Question: Is there any function in JQUERY which remove the empty column in the table.
i have attached the sample screen shot for clear understanding.
As the in the MID table contain merge cell as well.
I have tried this snippet, Due to some reason browser just keep on shows loading and browser gets hang.
'''
var $theTable = $("table#myTable"),
lookAt = ["tr:first-child", "tr:last-child",
"td:first-child", "td:last-child"];
for (var i=0; i<lookAt.length; i++) {
while ( $.trim($(lookAt[i], $theTable).text()) == "" ) {
$(lookAt[i], $theTable).remove();
}
}
'''
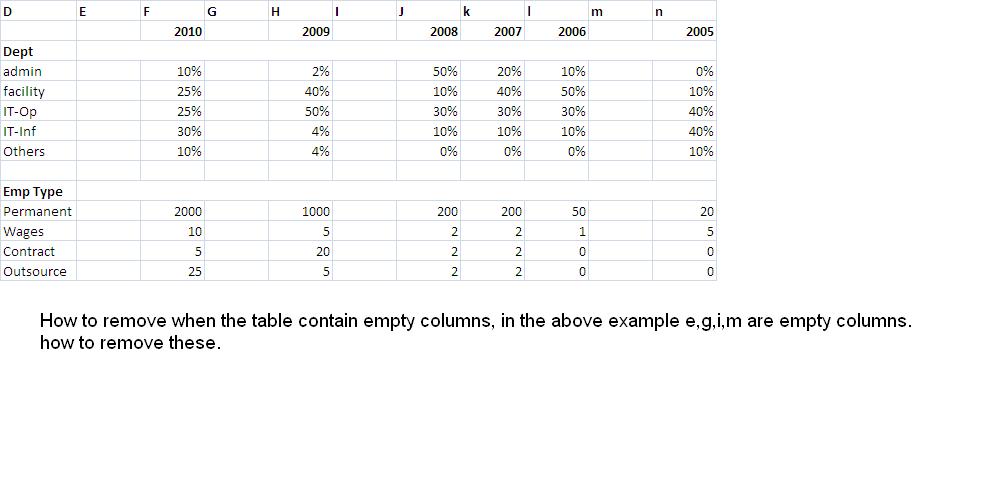
Answer: Just to give other options :
'''
$('td:empty').each(function(i){
$(this).hide().parents('table').find('th:nth-child('+(i+1)+')').hide();
});
'''